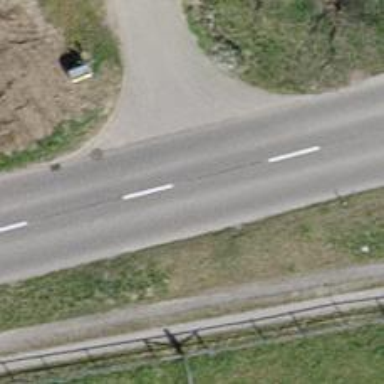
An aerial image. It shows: Asphalt road classified as tertiary.